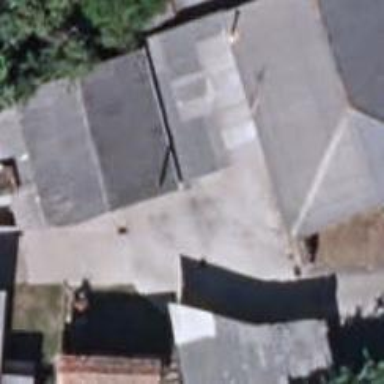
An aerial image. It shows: Shed.